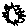
Label: sun